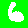
Digit: 6